Question: Do you know easy way to make textview colorful as shown in below image ? I searched for it too much but I couldn't find anything useful.

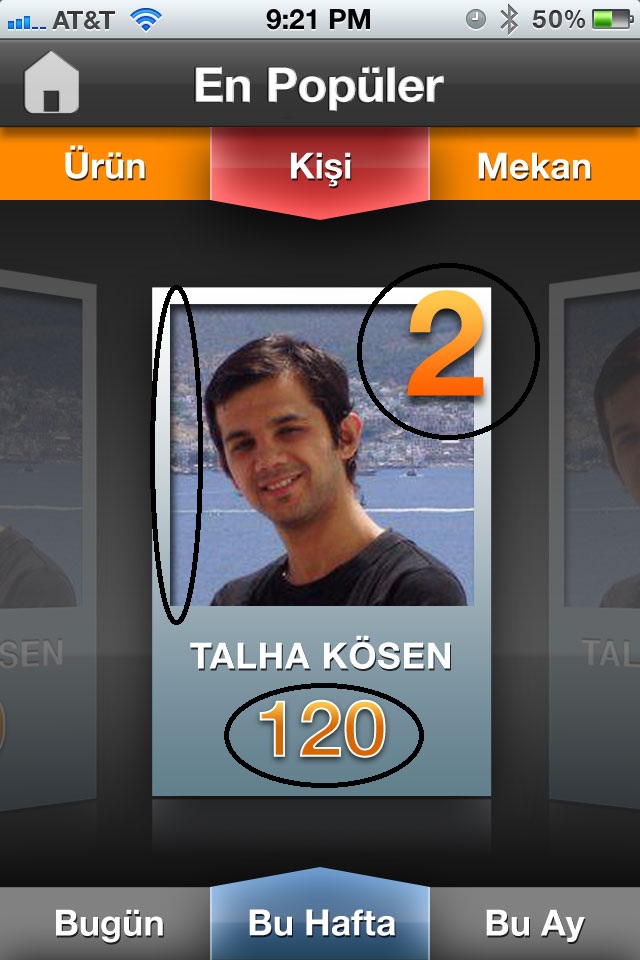
Answer: You can use Spannable String to Format the Text you like ..Here is the Queston in SO similar to your requirement but you need to increase the font height <URL>